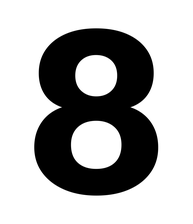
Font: InstrumentSans_Bold